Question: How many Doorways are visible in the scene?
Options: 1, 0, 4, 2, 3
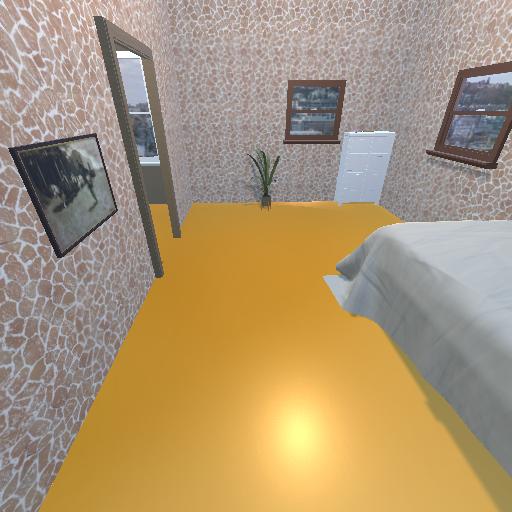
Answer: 1